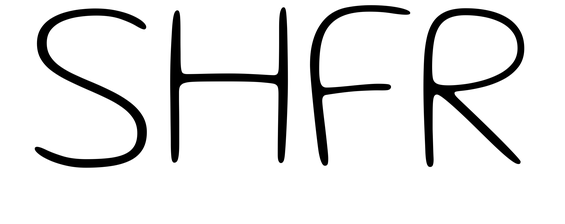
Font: Gluten_Thin